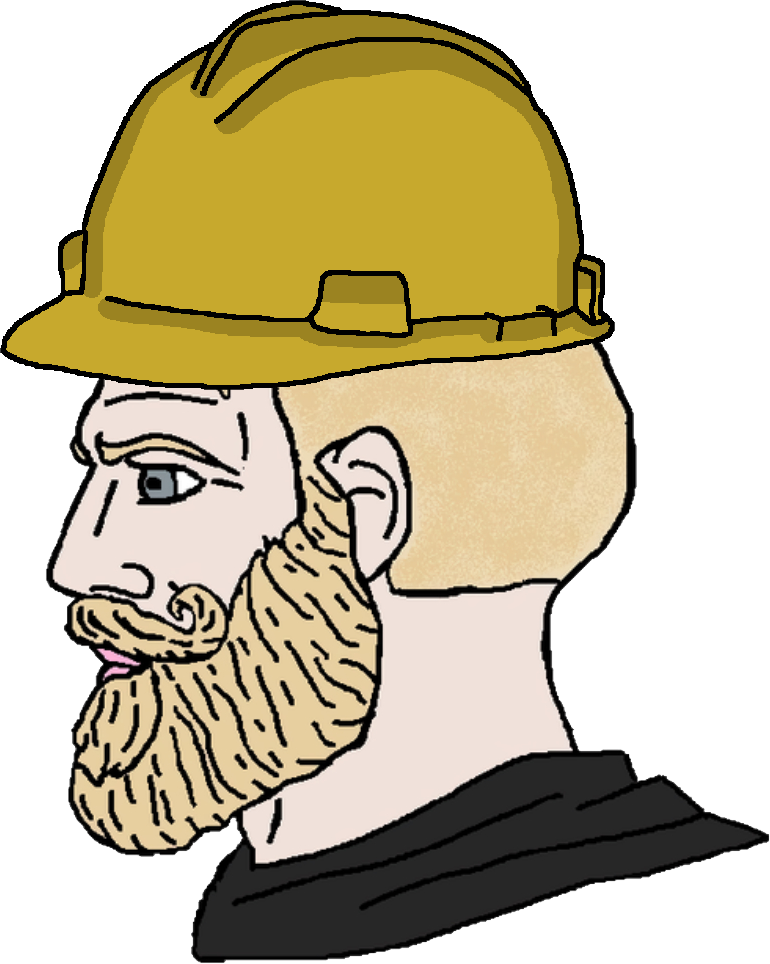
Label: 4_Yes_Chad